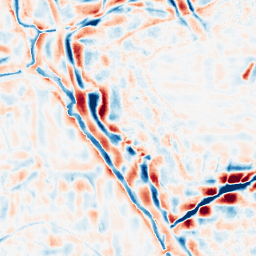
Category: wavelet
Decomposition family: wavelet_dwt
Decomposition parameters: wavelet: sym4
level: 4
Upsampling method: sinc_blackman
Upsampling parameters: scale: 8
kernel_size: 16
Upsampling scale: 8